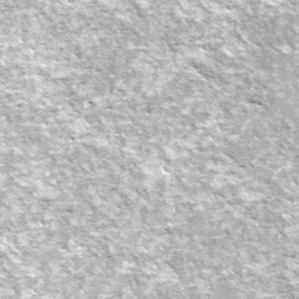
Label: frost